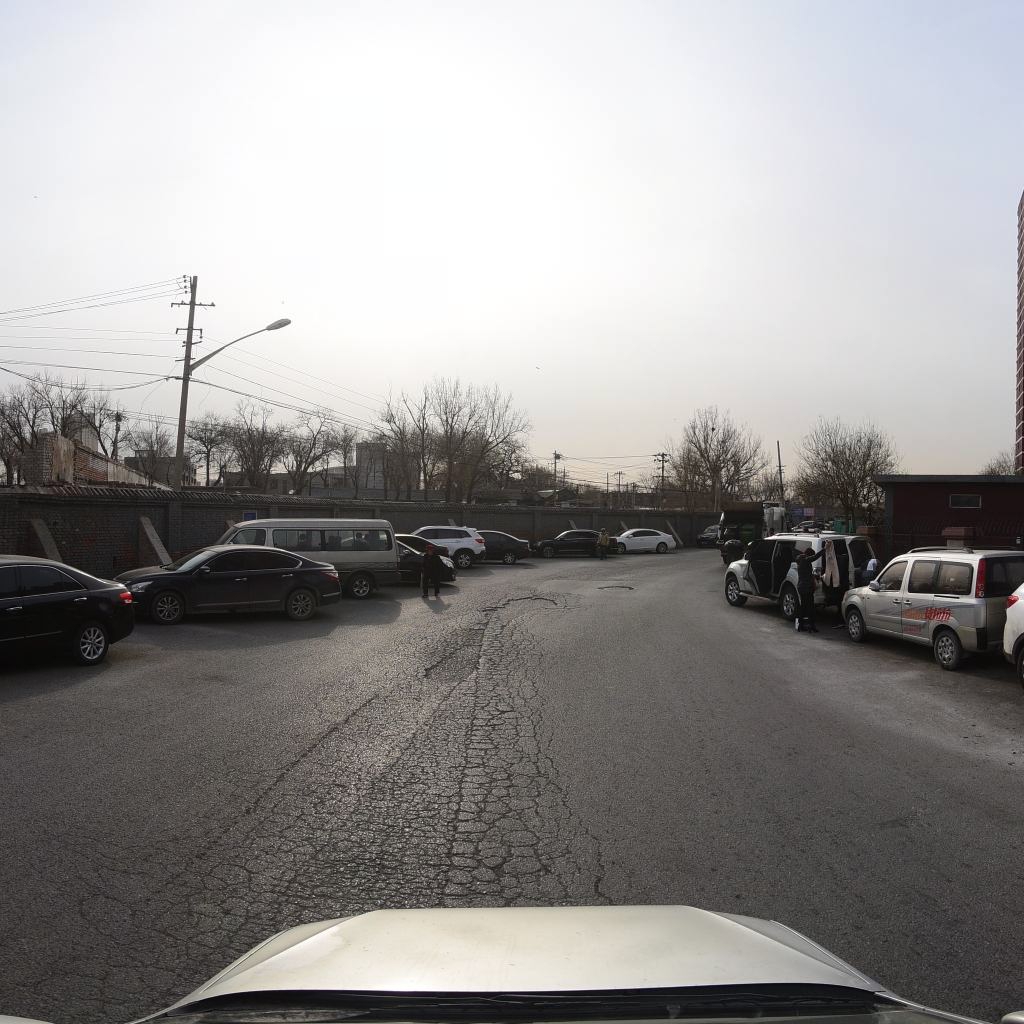
Region: Fengtai
Road damage annotations: pothole, manhole cover, alligator crack, pothole